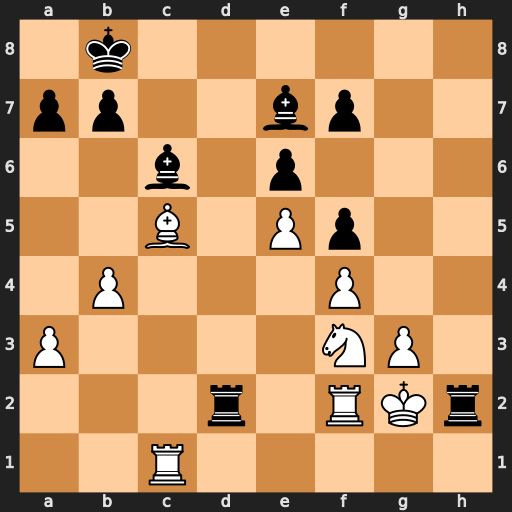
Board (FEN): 1k6/pp2bp2/2b1p3/2B1Pp2/1P3P2/P4NP1/3r1RKr/2R5
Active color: w
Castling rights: -
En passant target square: -
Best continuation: Kxh2 Rxf2+ Bxf2